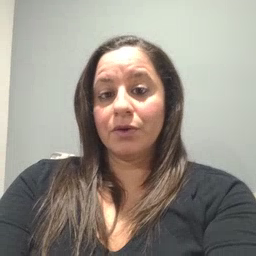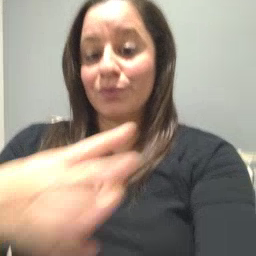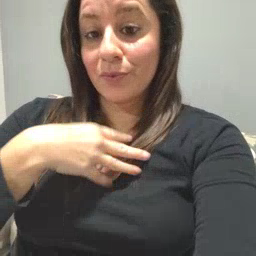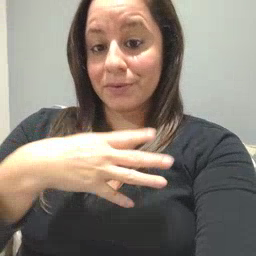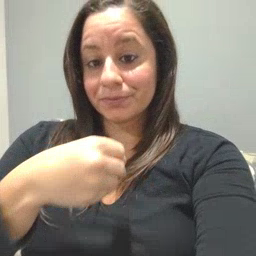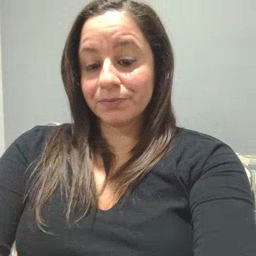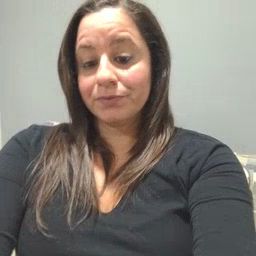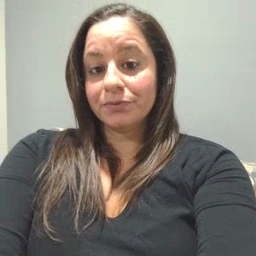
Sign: white